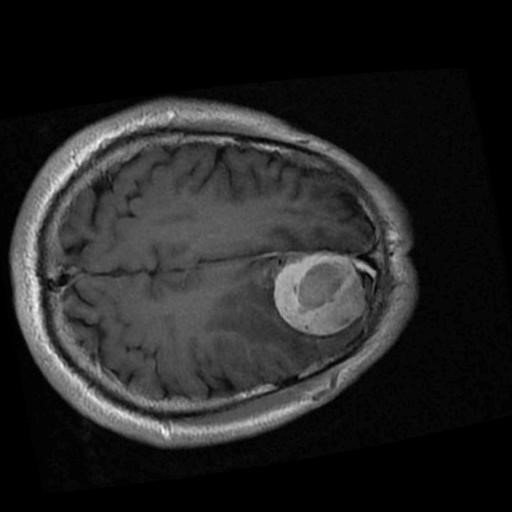
Label: brain_menin